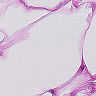
Metastatic tissue present: no